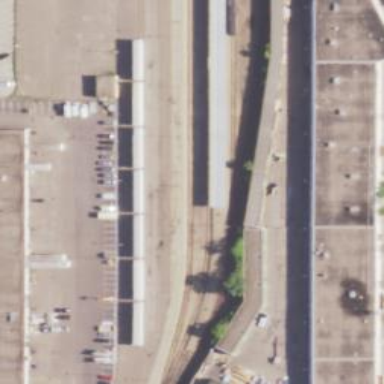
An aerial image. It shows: Railway stop.